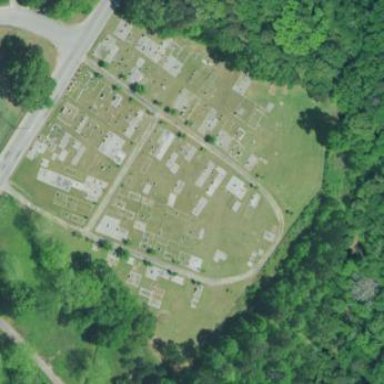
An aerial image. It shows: Graveyard.